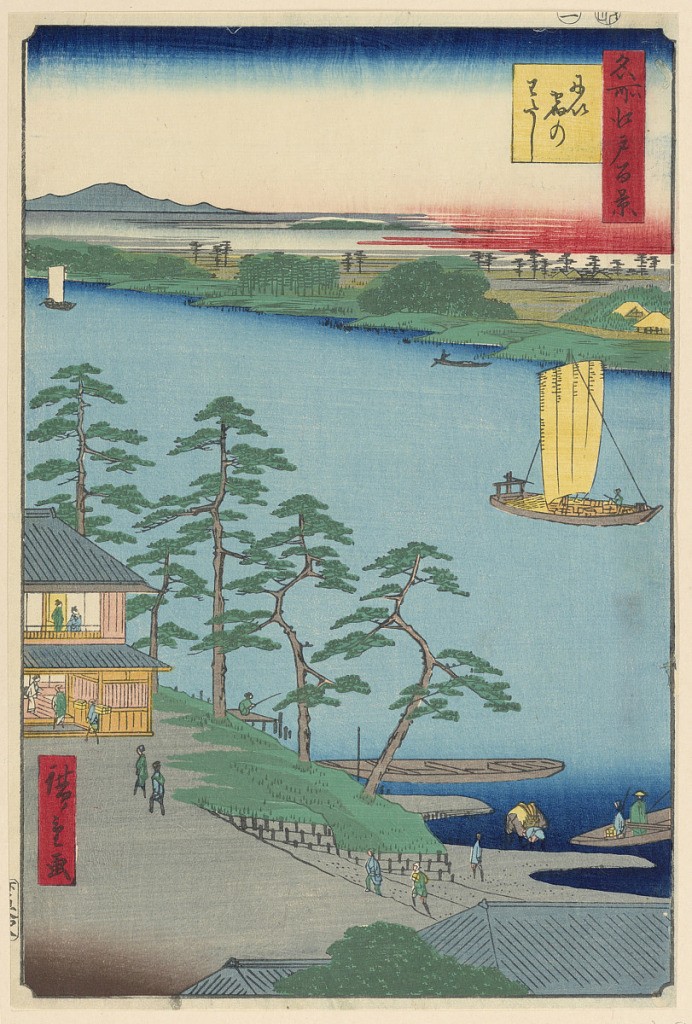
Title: Rest Stop
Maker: Ando Hiroshige, Japanese, 1797–1858
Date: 1797-1858
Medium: Woodblock print in colored ink on paper
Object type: Print
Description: Dividing the print in half is the river that holds two ships sailing downstream. On the bottom left side shows a rest stop, probably along the Tokaido. Here soldiers can rest along and regain their strength with tea or sustenance. Along the Tokaido are 53 stops. It would take on average two weeks for military men to travel to and from Edo. This depiction does not appear to be busy.